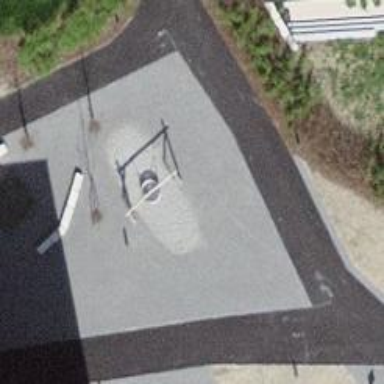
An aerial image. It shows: Playground area for leisure activities on the land.